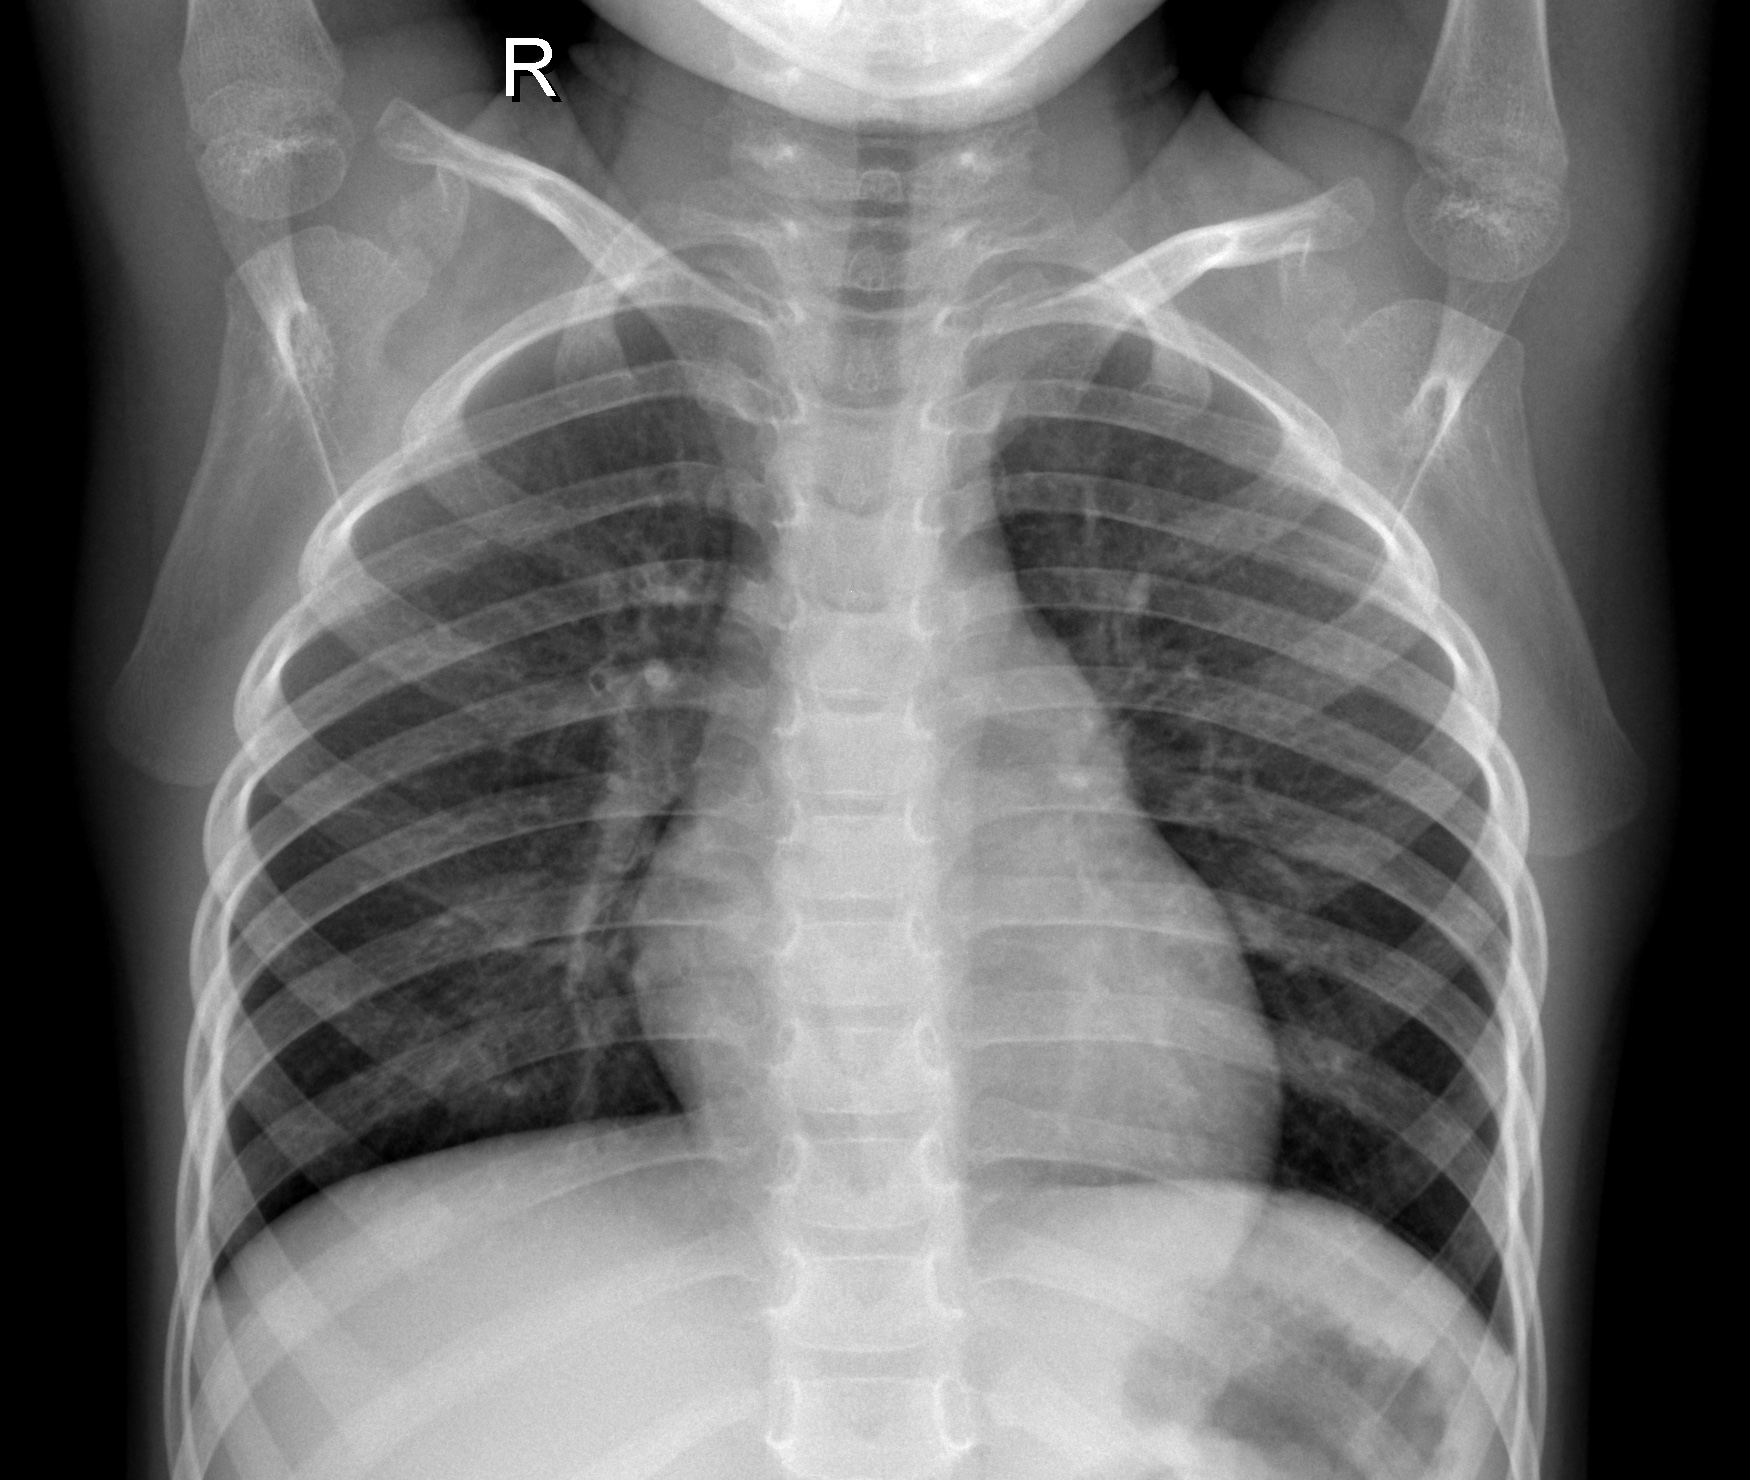
Diagnosis: NORMAL